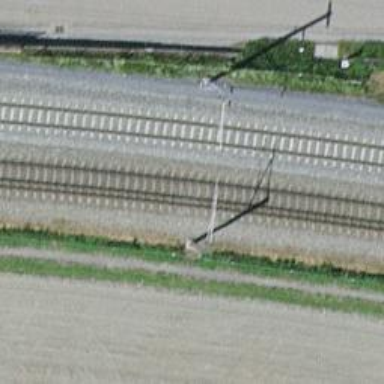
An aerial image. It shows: Narrow-gauge railway with electrified contact line.